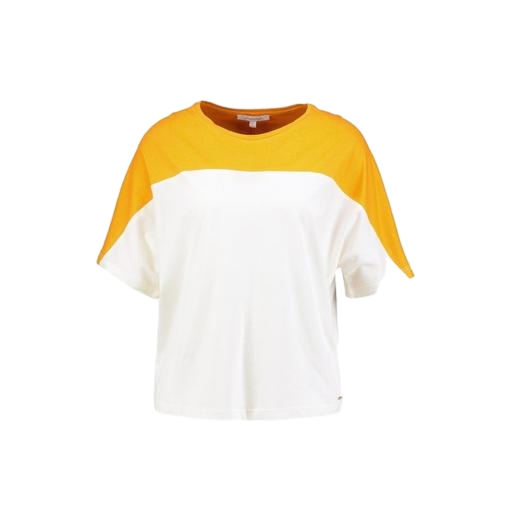
yellow and white t shirt, white pieced tee, colorblock tee, white background